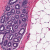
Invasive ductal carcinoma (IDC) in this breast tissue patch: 0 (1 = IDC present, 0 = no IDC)